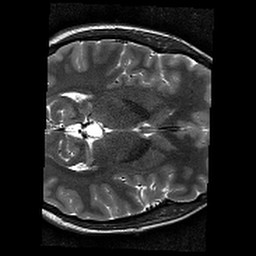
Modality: T2w
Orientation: axial